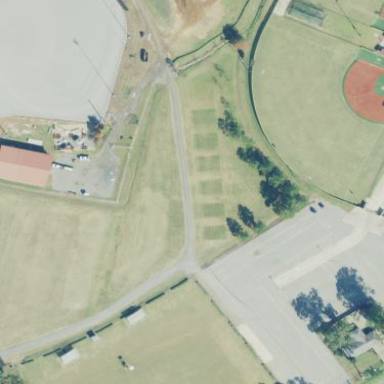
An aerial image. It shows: Baseball pitch for leisure and sports activities.